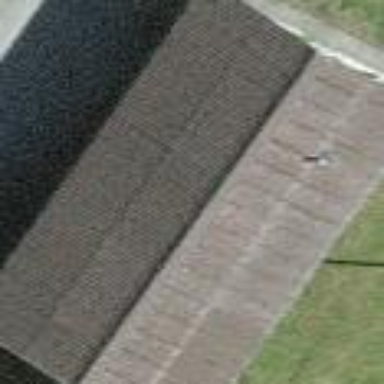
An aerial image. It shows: Shed.